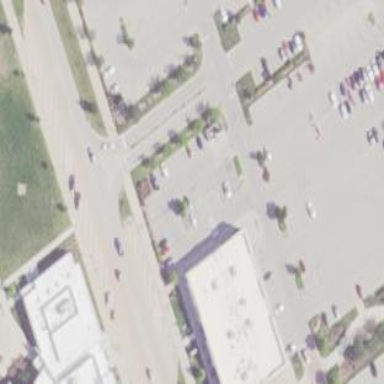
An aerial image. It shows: Paved street-side parking area.